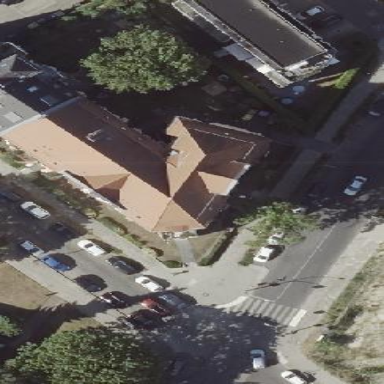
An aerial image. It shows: Hipped roof on apartment building.